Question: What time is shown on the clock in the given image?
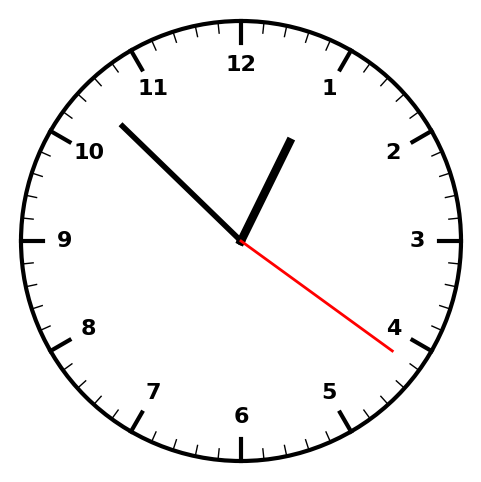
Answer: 12:52:21